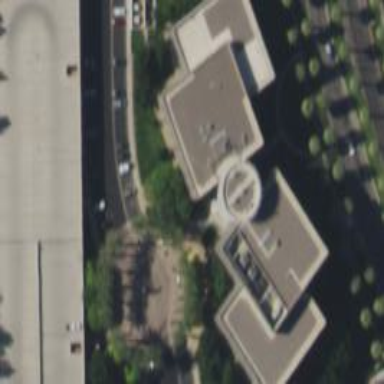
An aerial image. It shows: Public building.